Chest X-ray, PA view. Patient: 40 years old, sex M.
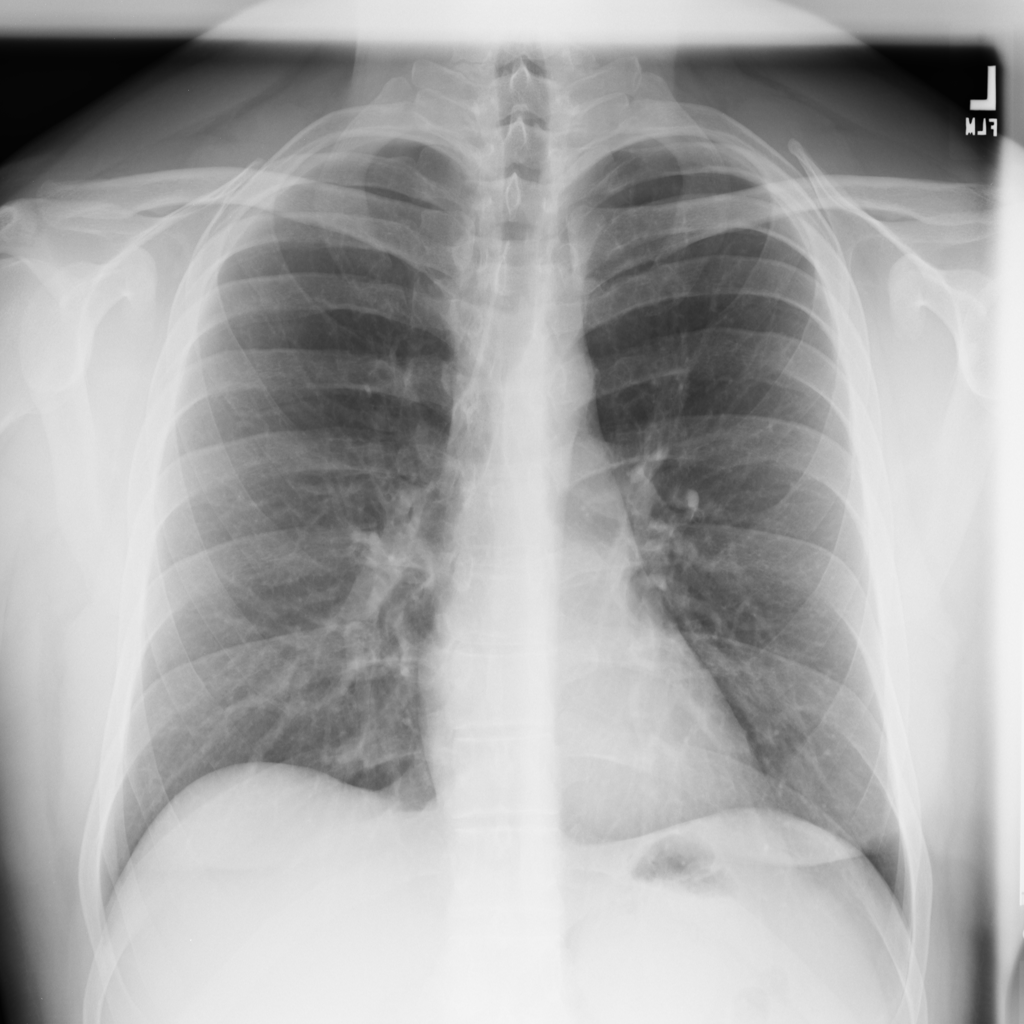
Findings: No Finding